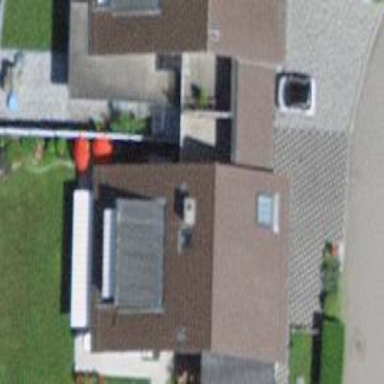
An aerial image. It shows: Residential building.